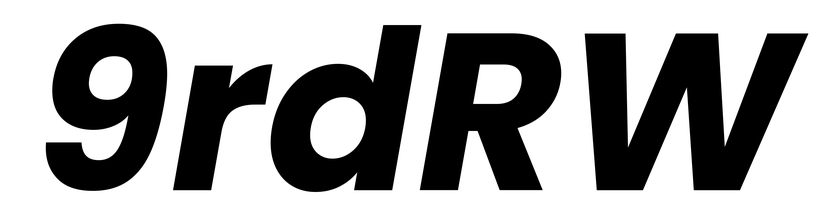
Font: Poppins-BoldItalic